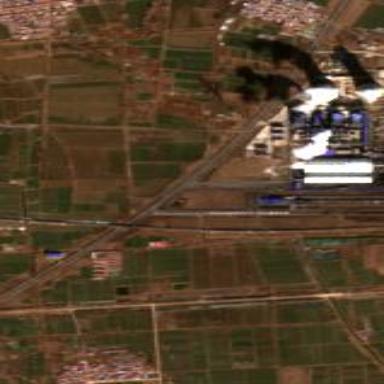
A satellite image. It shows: Industrial area with coal-powered plant.